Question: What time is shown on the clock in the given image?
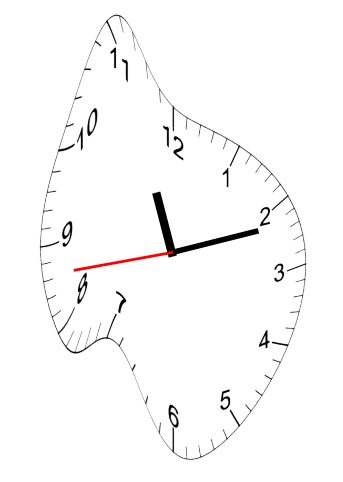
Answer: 11:11:43